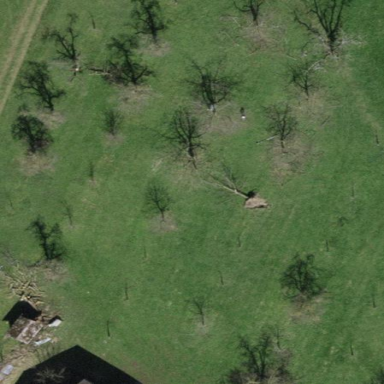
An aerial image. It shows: Orchard.